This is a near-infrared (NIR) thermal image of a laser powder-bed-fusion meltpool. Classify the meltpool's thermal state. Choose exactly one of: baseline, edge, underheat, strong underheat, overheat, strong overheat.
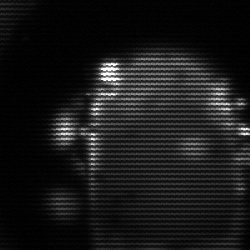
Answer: baseline